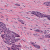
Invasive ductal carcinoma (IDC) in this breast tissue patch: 1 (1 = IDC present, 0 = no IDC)